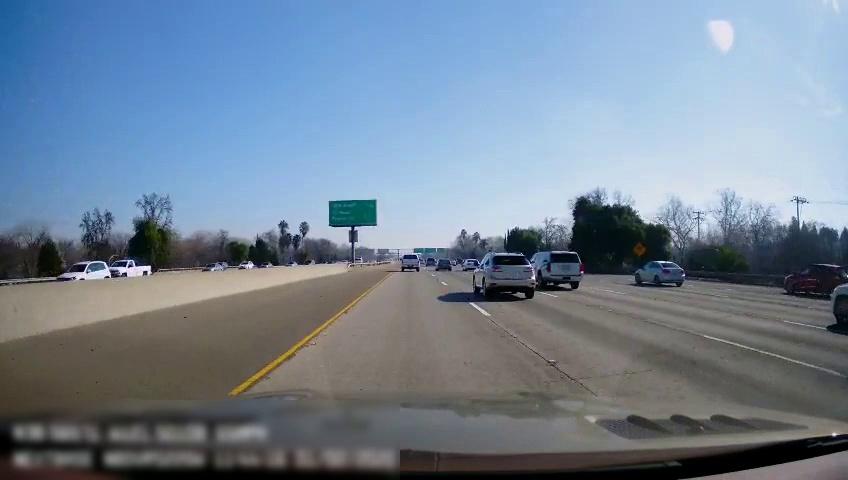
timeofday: Day
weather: Sunny
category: Vehicles | Truck
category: Vehicles | SUV
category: Vehicles | Car
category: Vehicles | Car
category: Vehicles | Car
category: Vehicles | Car
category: Drivable Space
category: Vehicles | Car
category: Vehicles | Car
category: Vehicles | SUV
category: Vehicles | SUV
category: Vehicles | Car
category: Vehicles | Truck
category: Vehicles | SUV
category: Vehicles | Van
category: Vehicles | Car
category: Lanes | Current Lane
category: Lanes | Current Lane
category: Lanes | Alternate Lane
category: Lanes | Alternate Lane
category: Traffic | Signs
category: Traffic | Signs
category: Traffic | Signs
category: Traffic | Signs
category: Traffic | Signs